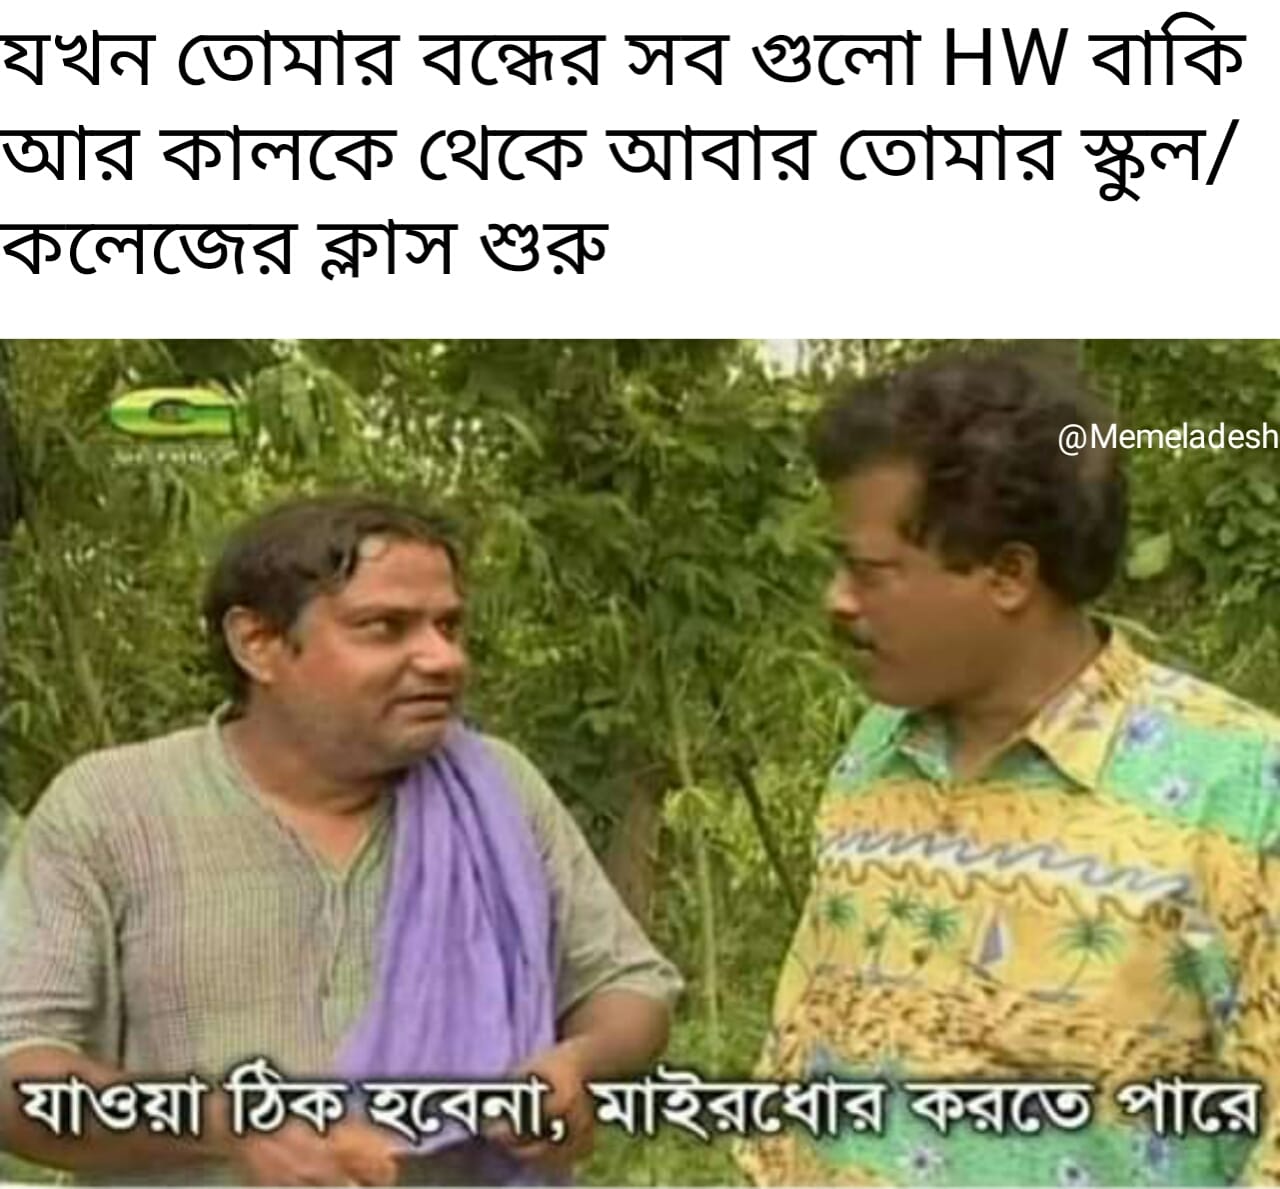
Caption: যখন তোমার বন্ধের সব গুলো HW বাকি আর কালকে থেকে আবার তোমার স্কুল / কলেজের ক্লাস শুরু     যাওয়া ঠিক হবেনা , মাইরধোর করতে পারে
Label: non-hate